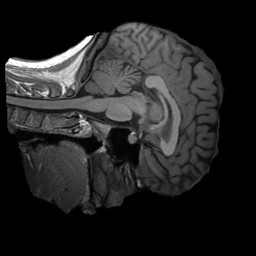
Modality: T1w
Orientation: sagittal
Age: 30
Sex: female
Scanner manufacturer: siemens
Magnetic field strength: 3 T
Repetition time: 2.3 s
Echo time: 0.00232 s